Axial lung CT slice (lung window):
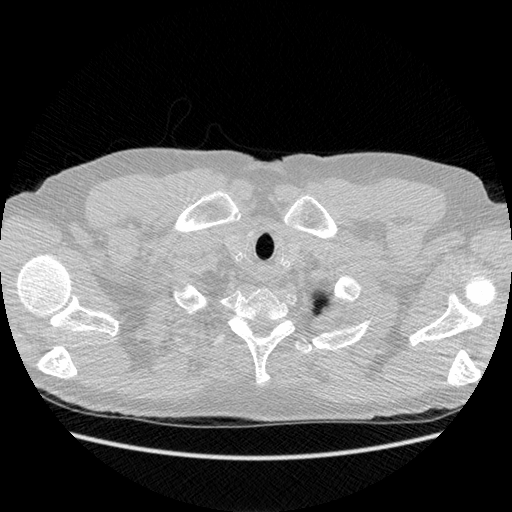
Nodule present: no